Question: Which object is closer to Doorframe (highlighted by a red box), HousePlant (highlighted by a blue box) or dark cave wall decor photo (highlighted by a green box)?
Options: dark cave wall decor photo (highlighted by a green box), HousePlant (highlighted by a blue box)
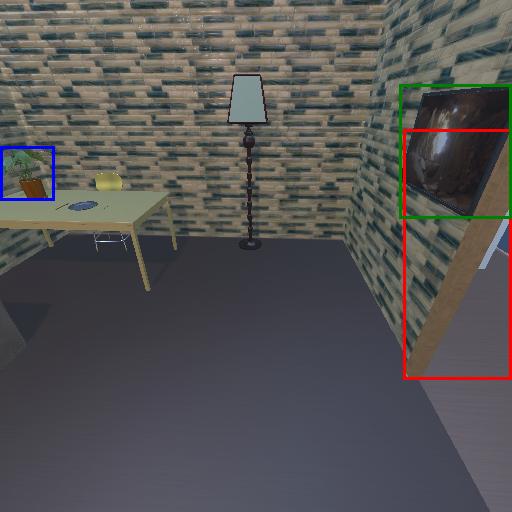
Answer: dark cave wall decor photo (highlighted by a green box)